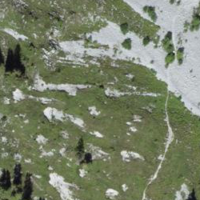
EUNIS habitat code: 48
Species observed at this site:
Dryas octopetala